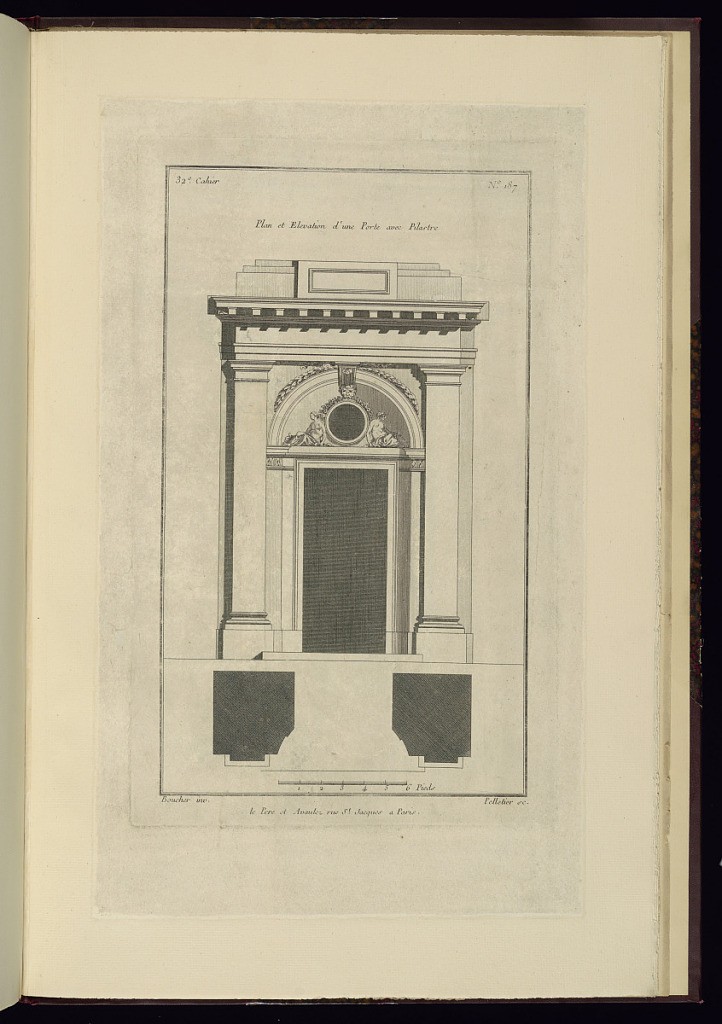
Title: Plan et Elevation d'une Porte avec Pilastre
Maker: Juste-François Boucher, French, 1736 – 1782
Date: ca. 1775
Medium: Engraving on off white laid paper
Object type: Print
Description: Elevation and plan for a door. The pediment above the door features two nude female figures, lightly draped, on either side of an empty rondel draped with floral garland. The plate is signed.